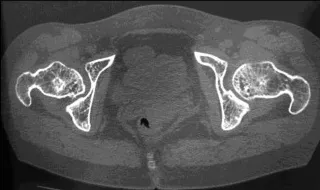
Imaging evaluation findings. . Transverse computed tomography of the hip joint is shown.
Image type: radiology (ct)